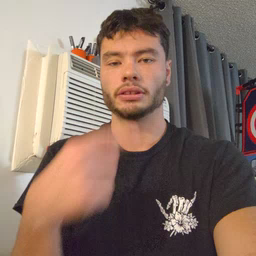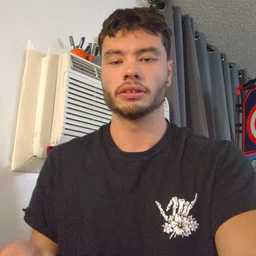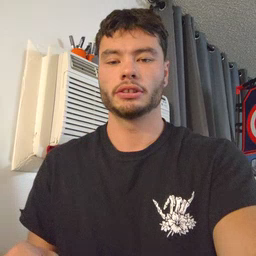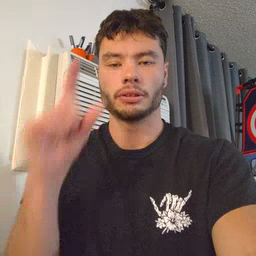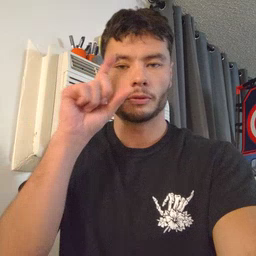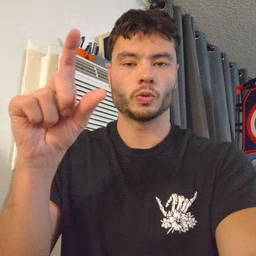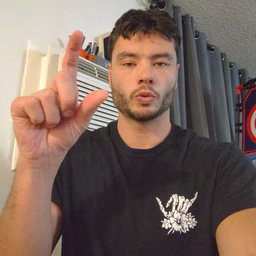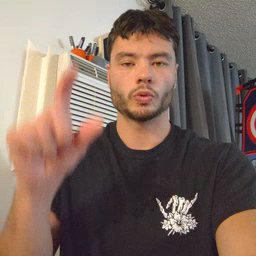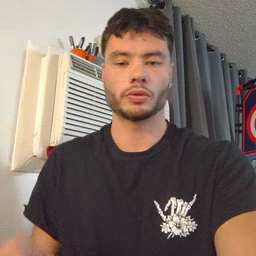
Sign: moon